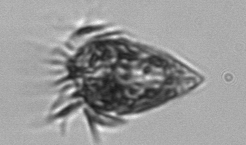
Label: Strombidium_wulffi